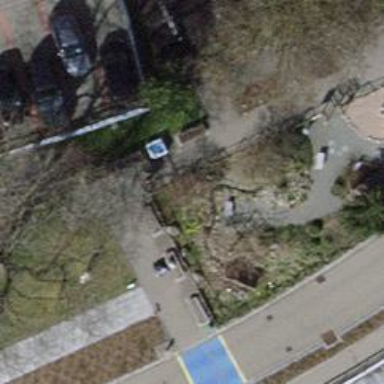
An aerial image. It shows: Brown bench.